Question: Challenge:
-
Parameters:
- 'INDIRECT'-
Notes:
- 'INDEX''MATCH'-
Demonstration image:

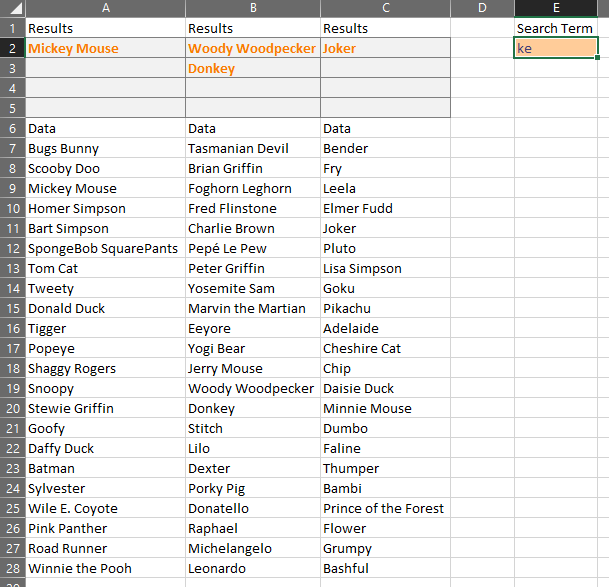
Answer: In cell 'A2' (see attached image from question), I've placed this formula:
'=IF($E$2="","",IFERROR(INDEX(A$7:A$28,SMALL(IF(ISNUMBER(SEARCH($E$2,A$7:A$28)),ROW(A$7:A$28)-ROW(A$7)+1),ROWS(A$2:A2))),""))' then pressing ++ to enter the formula as an array formula. Finally, dragging this formula down to 'A5', and then dragging 'A2:A5' over to the 'C' column.
If a person wants to return their results horizontally instead of vertically (as I have done), they would simply change the 'ROWS(A$2:A2)' portion of the formula to 'COLUMNS(A$2:A2)' and drag sideways the appropriate number of columns.
The original idea for this solution is from <URL>.
The way this formula works is:
1. Evaluates if the search term box (E2 for this example) is blank, if it is, it keeps the result cell blank as well. In this example, it is not blank, and it begins calculating.
2. Next it searches for our search term ("ke" for this example) using the SEARCH function. It returns an array of Error messages and (for any matches) numbers of their position in the grid.
3. Next, using the ISNUMBER function, it converts the values in the array to "FALSE" and "TRUE" based on what the SEARCH returned in the previous step. In our example, this cell will be returning a "TRUE" in the Third position of the array.
4. Since we have a "TRUE" response in our IF function, we will now evaluate what to return for that specific spot in the array. The ROW(A$7:A$28)-ROW(A$7)+1 section converts all the absolute row values of our array into relative values based on our array starting location.
5. Inside our SMALL function we now have an array containing "FALSE" and any relative positions of the matches (in this example "3").
6. The next evaluation step is our "nth counter" at the end of our formula. Because we are in the position that would output our first result (A2), it will return the number "1".
7. Our SMALL function evaluates, and returns the first smallest result ("FALSE" is eliminated, and the number returned is the 3 from step 5).
8. Our INDEX function now evaluates, and returns the cell in the third position of the array A$7:A$28 which is "Mickey Mouse".